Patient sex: F
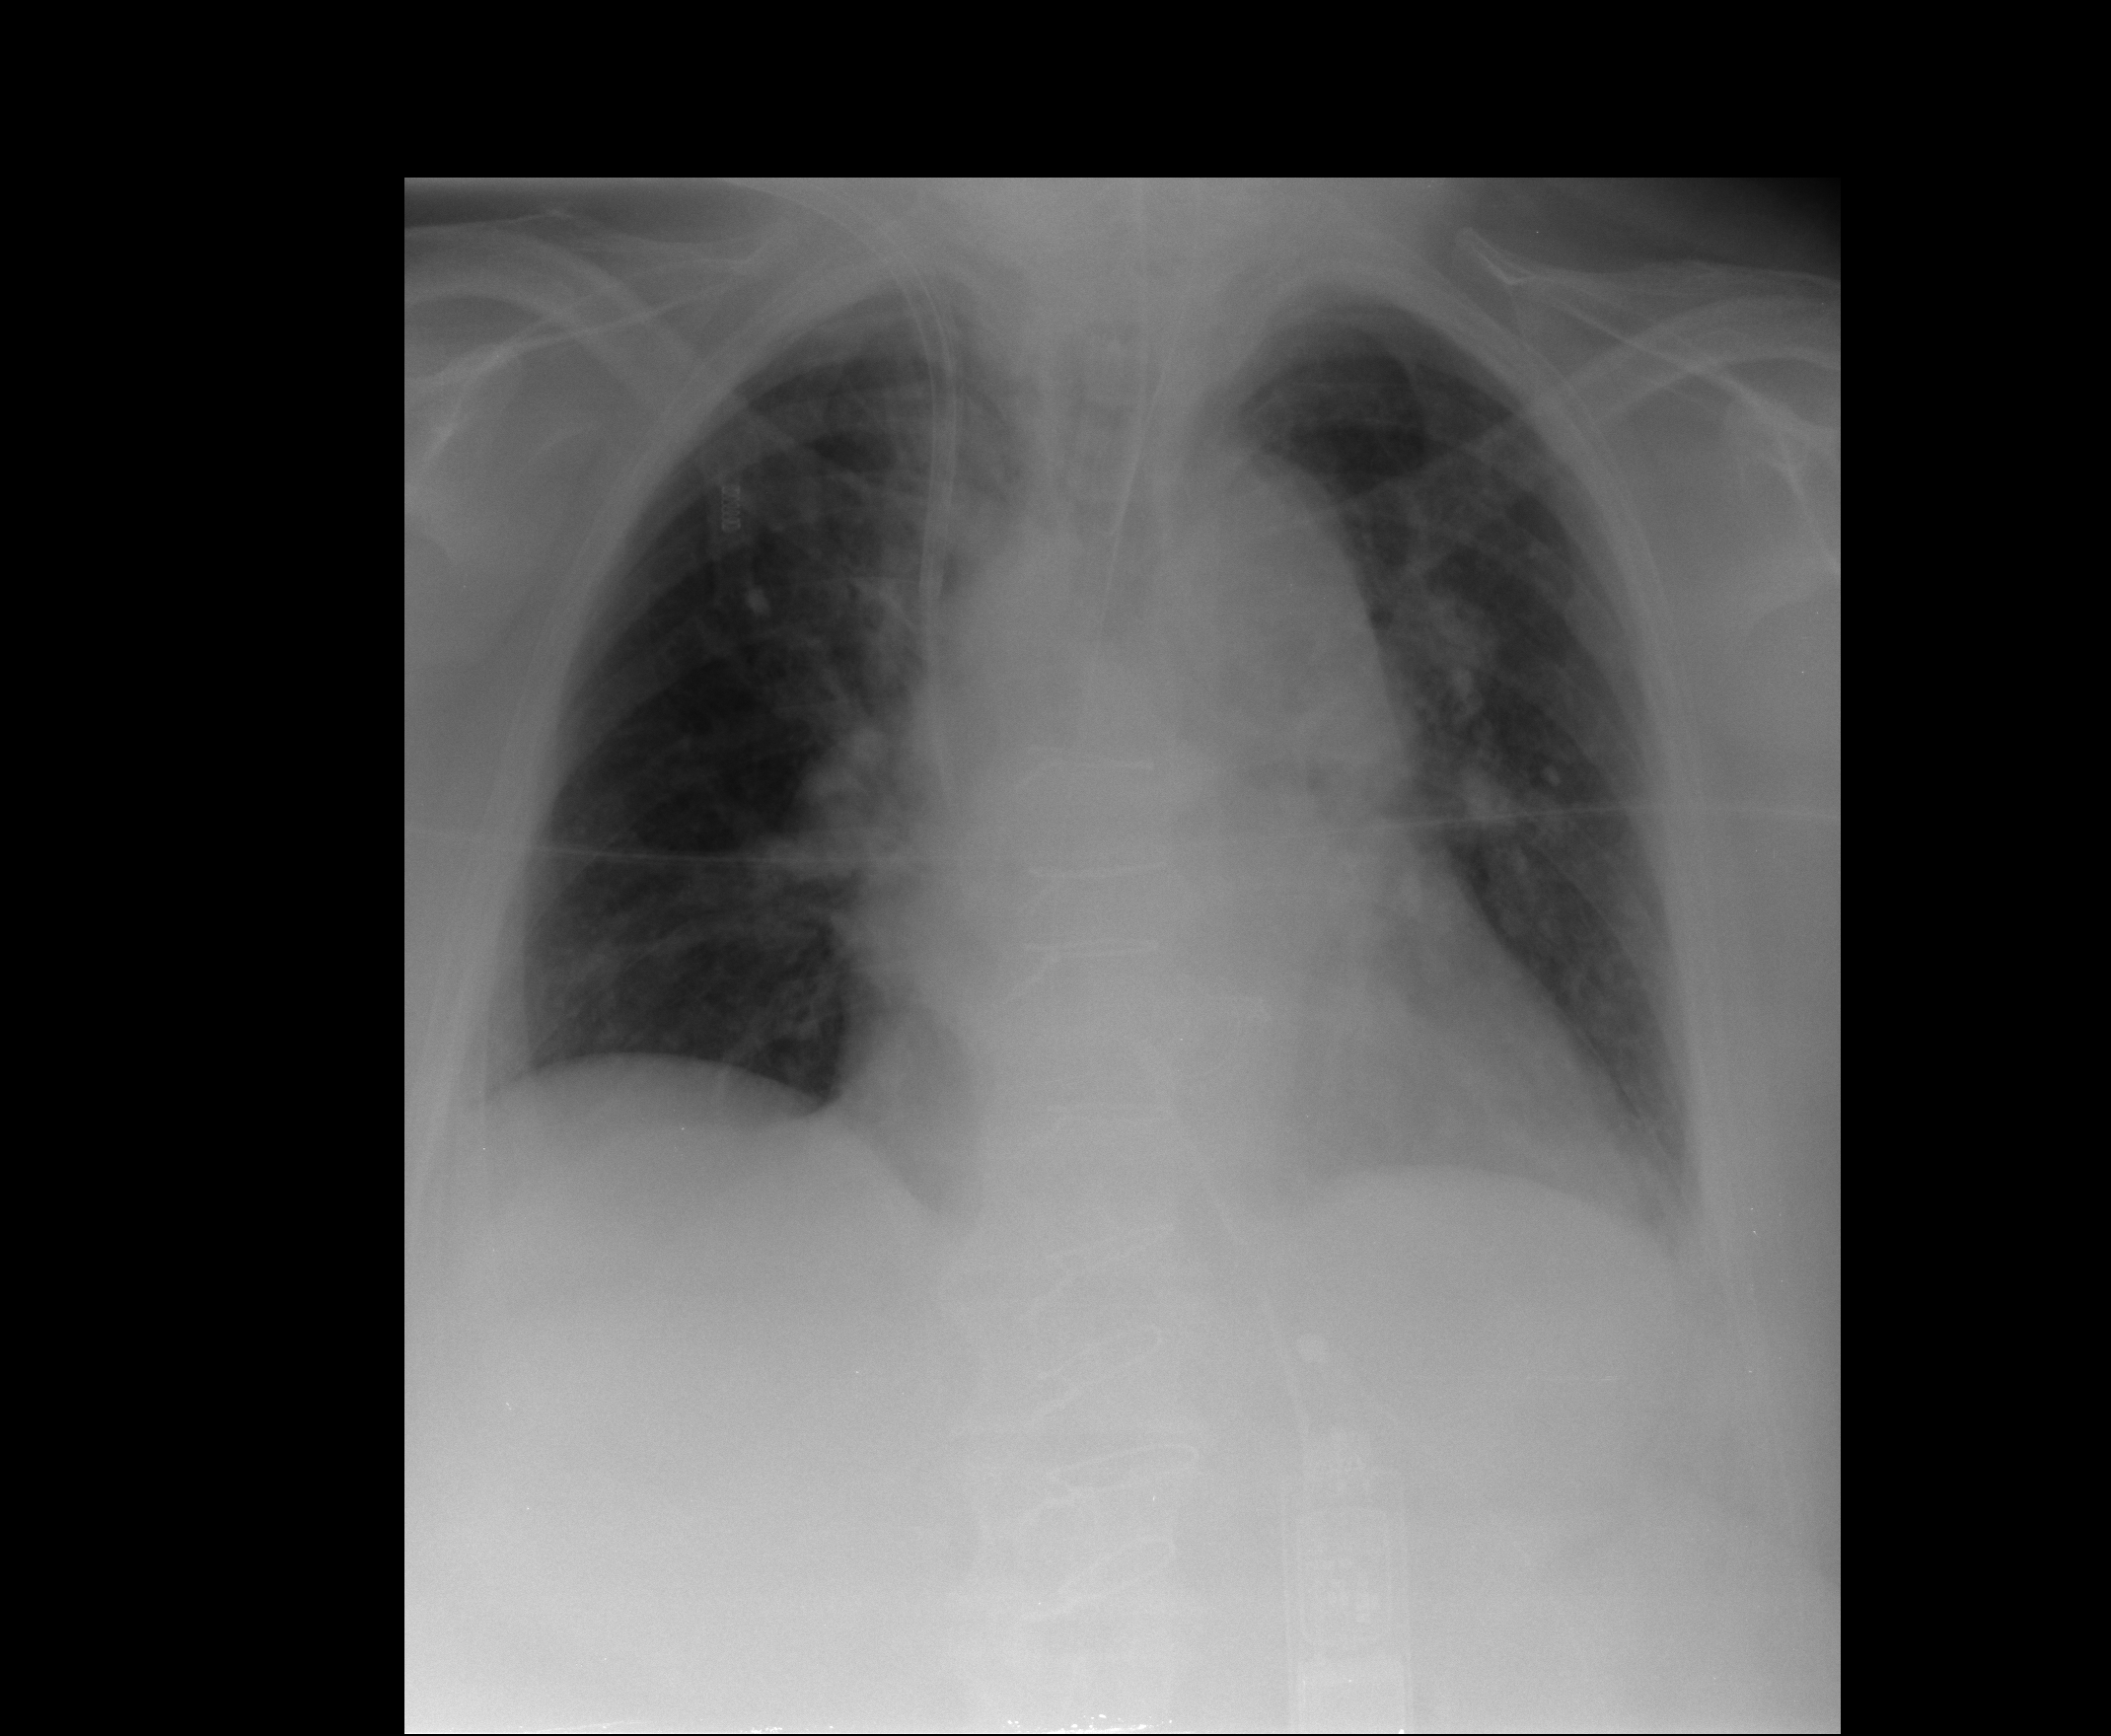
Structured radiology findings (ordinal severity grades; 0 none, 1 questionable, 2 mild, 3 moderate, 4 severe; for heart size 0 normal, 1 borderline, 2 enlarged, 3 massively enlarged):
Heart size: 2
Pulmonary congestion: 3
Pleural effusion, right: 2
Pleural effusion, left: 2
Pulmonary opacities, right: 0
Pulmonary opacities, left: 0
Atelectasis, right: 2
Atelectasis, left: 2